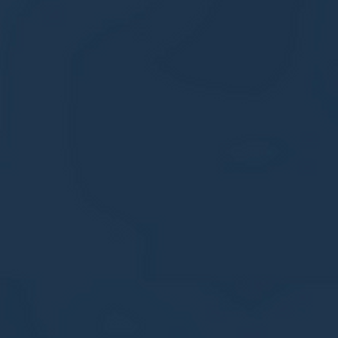
Label: other